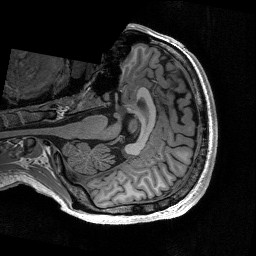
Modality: T1w
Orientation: axial
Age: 22
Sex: male
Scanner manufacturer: siemens
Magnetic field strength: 3 T
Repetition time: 2.53 s
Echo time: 0.00267 s